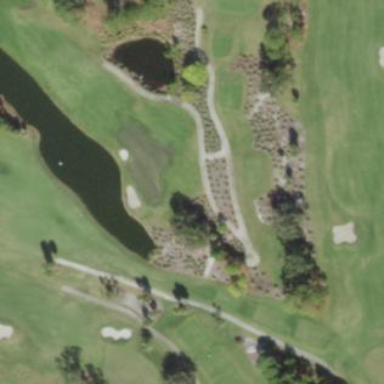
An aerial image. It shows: Golf bunker filled with sandy terrain.